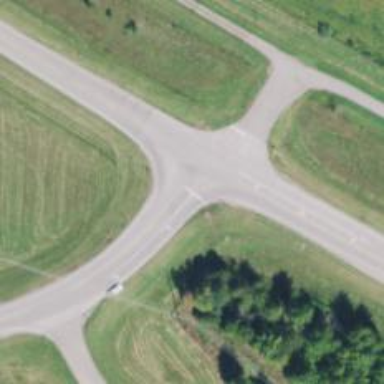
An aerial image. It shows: Road with stop sign.